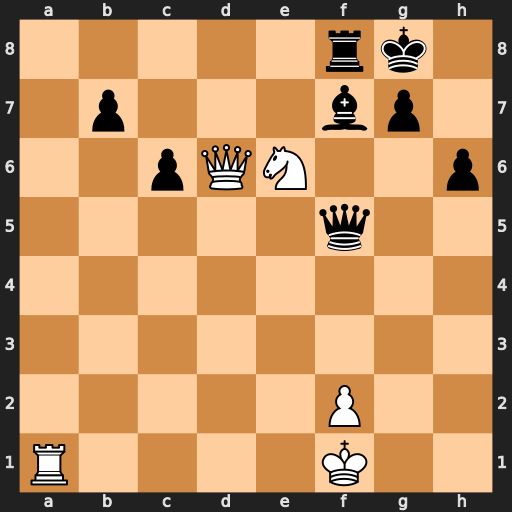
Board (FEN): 5rk1/1p3bp1/2pQN2p/5q2/8/8/5P2/R4K2
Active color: w
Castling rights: -
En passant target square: -
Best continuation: Qxf8+ Kh7 Qxg7#